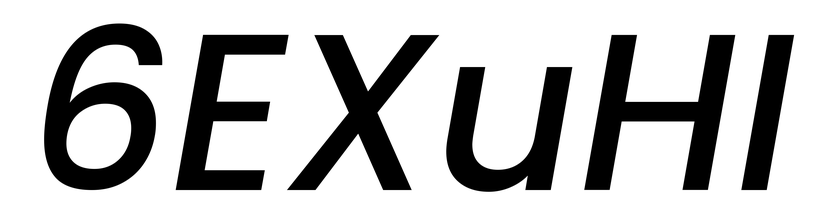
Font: Poppins-MediumItalic